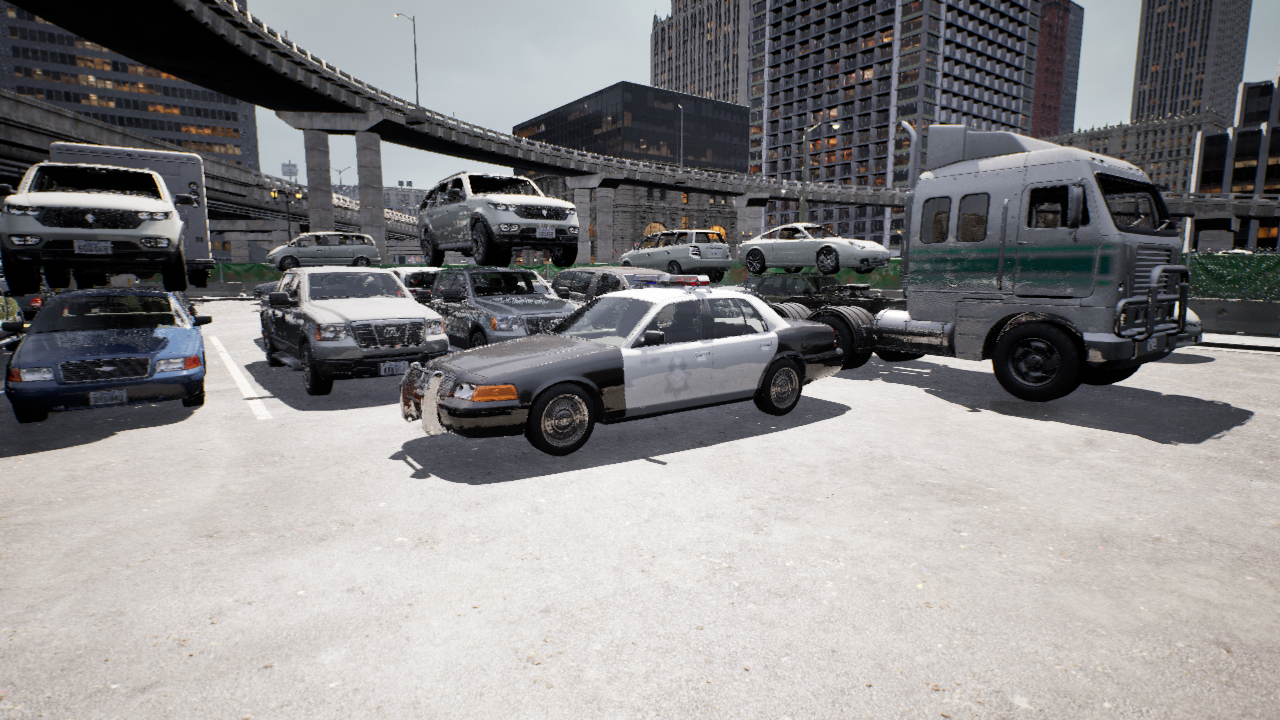
Venue: arterial
Lighting: clear day
Vehicle rig: sedan